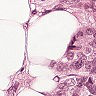
Metastatic tissue present: yes